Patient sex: M
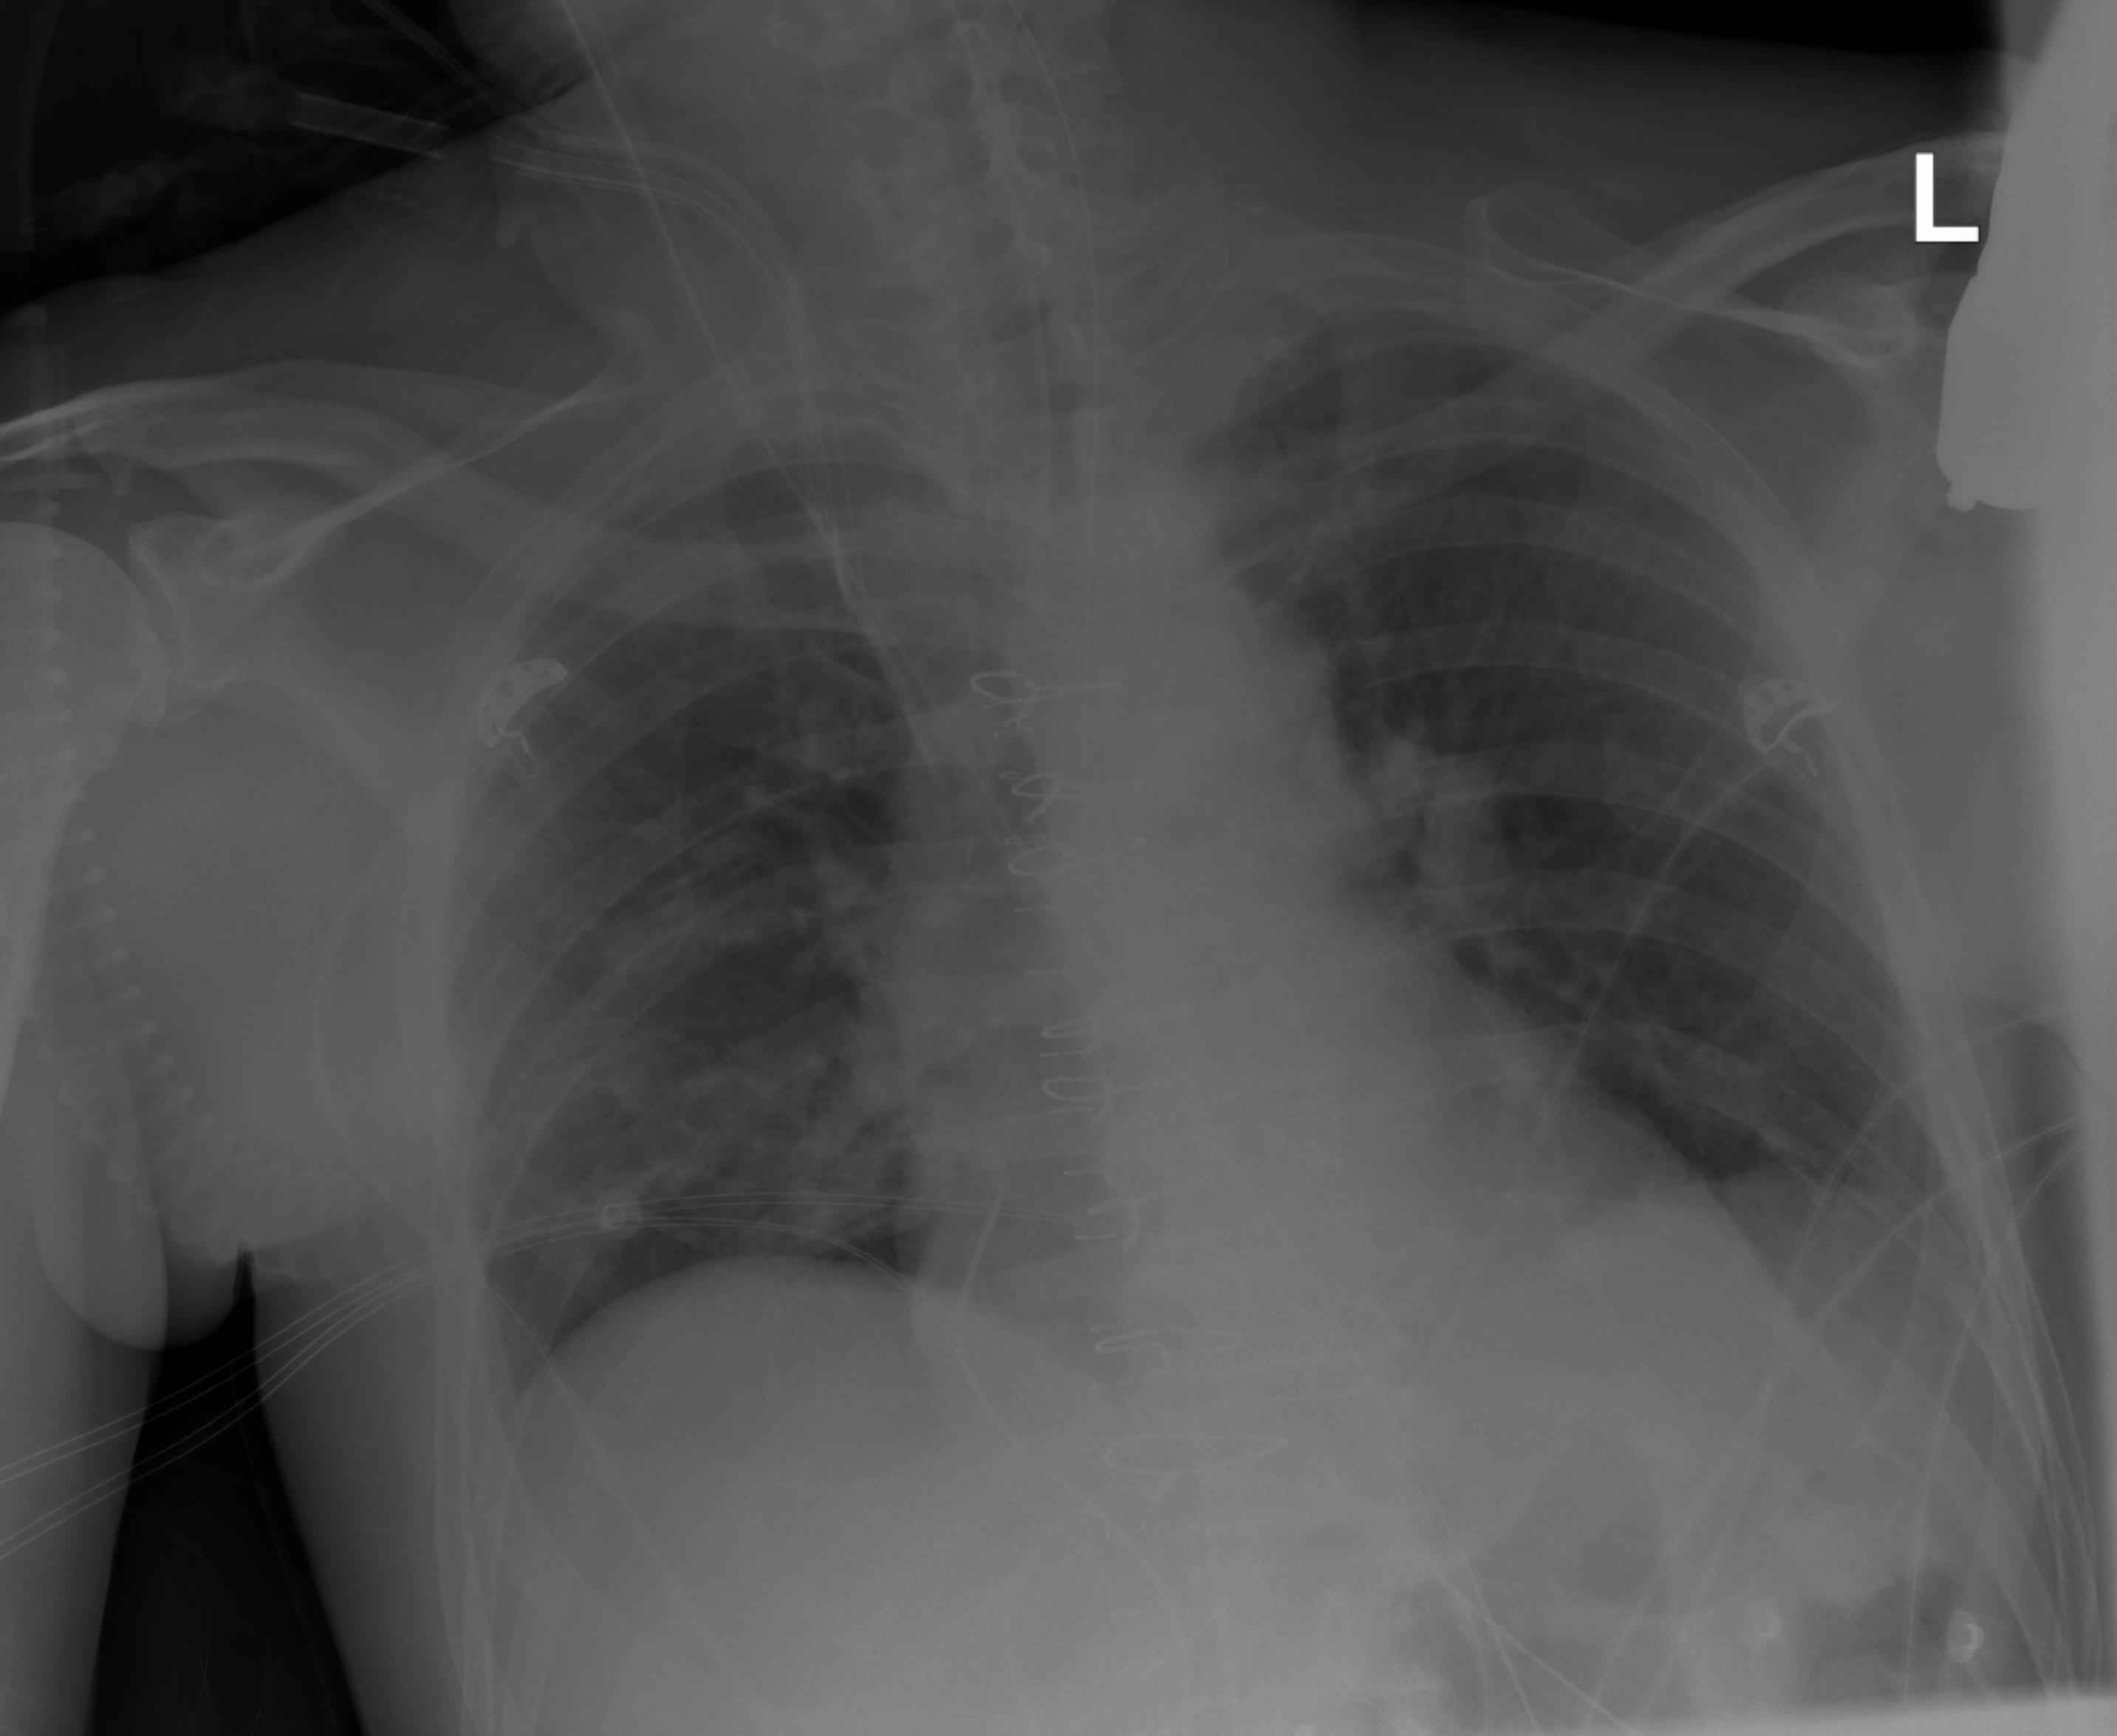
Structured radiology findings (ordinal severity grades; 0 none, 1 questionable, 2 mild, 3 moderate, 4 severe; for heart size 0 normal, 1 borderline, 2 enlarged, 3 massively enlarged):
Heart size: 1
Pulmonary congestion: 0
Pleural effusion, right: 0
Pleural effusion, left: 0
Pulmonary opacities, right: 0
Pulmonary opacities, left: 0
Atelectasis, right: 2
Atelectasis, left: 2